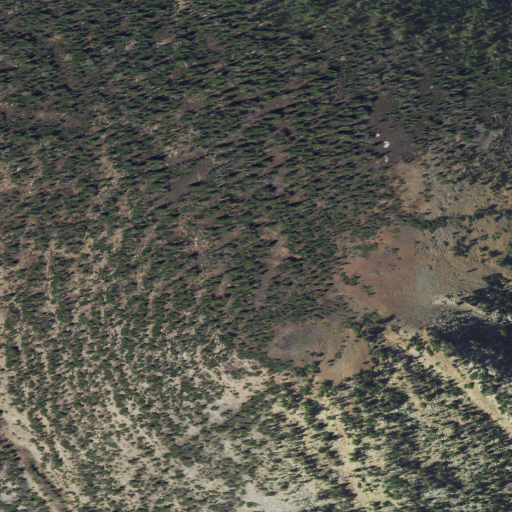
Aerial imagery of mountain in Oregon named Hurricane Point containing evergreen forest and barren land